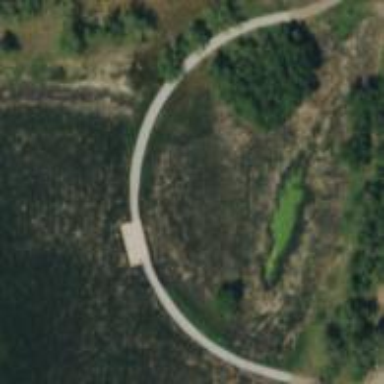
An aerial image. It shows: Footway bridge.